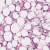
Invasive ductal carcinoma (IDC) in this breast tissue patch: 0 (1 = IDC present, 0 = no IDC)